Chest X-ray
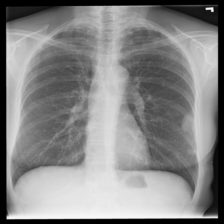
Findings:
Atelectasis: negative
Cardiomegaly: negative
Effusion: negative
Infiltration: negative
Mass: positive
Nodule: positive
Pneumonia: negative
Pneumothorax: negative
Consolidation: negative
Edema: negative
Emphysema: negative
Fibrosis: negative
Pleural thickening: negative
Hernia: negative